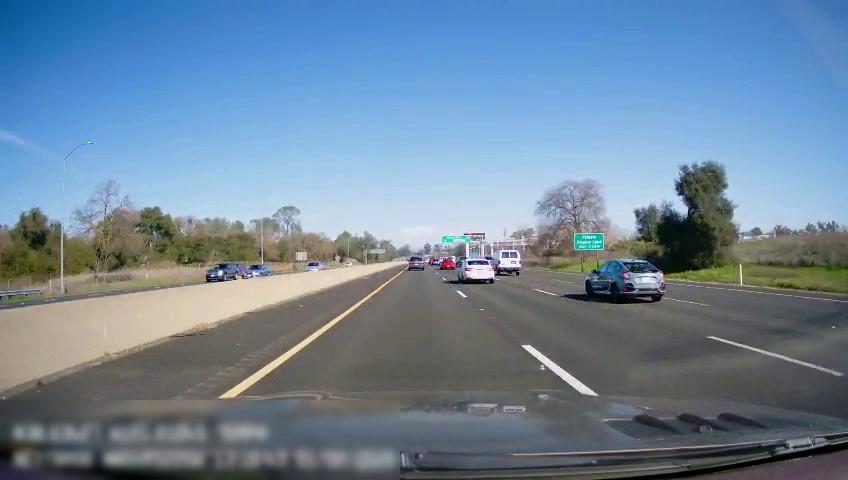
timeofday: Day
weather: Sunny
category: Drivable Space
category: Drivable Space
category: Vehicles | SUV
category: Vehicles | Car
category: Vehicles | Van
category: Vehicles | SUV
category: Vehicles | Car
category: Vehicles | Car
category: Vehicles | SUV
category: Vehicles | Car
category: Vehicles | Car
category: Lanes | Current Lane
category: Lanes | Current Lane
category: Lanes | Current Lane
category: Lanes | Alternate Lane
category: Lanes | Alternate Lane
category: Traffic | Signs